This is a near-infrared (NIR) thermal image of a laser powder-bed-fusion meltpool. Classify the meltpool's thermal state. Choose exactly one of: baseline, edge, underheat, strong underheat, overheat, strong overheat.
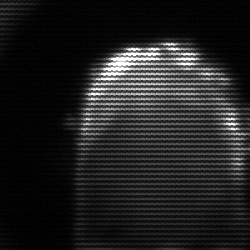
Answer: baseline